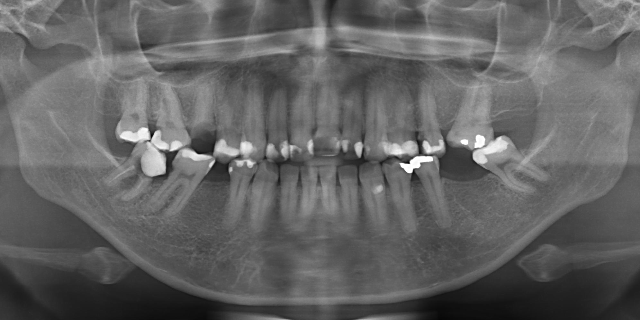
adult